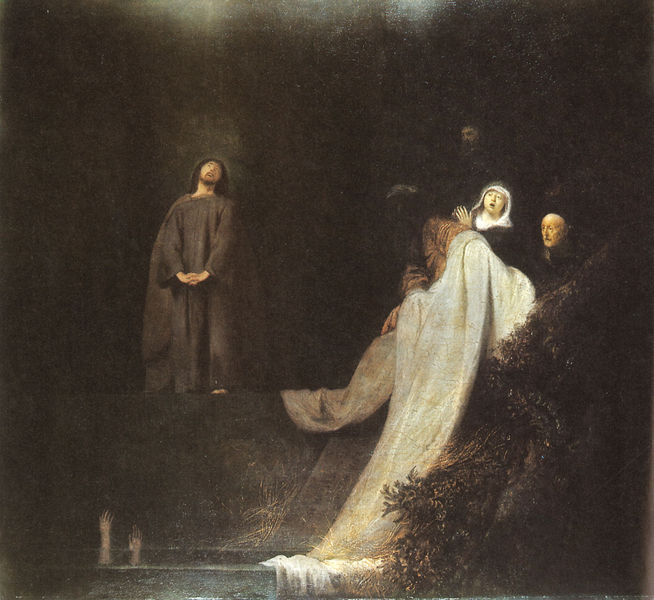
Titel: Die Auferweckung des Lazarus
Künstler: Jan Lievens
Institution: Brighton, Art Gallery and Museum
Schlagwörter: dunkel, gemälde, mann, schatten, umhang, wasser, weiß, fluss, frau, männer, schwarz, schleier, tuch, haube, alt, gesicht, rembrandt, tod, trauer, hände, gewand, düster, untergehen, angst, glatze, greis, greifen, nonne, beten, gebet, gruft, grab, schmerz, heilig, auferstehen, klage, ertrinken, ertrunken, ertränkt